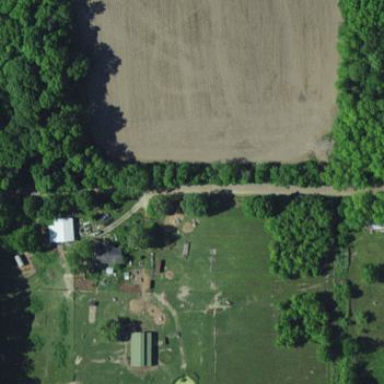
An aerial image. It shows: Farmyard area.